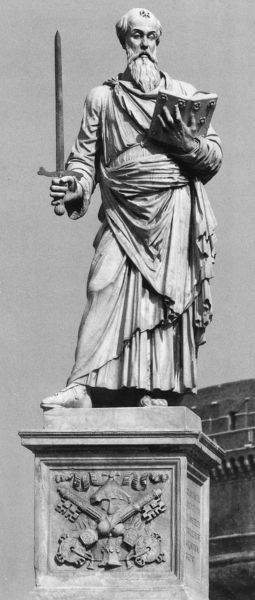
Titel: Hl. Paulus
Künstler: Paolo Romano
Standort: Rom, Engelsbrücke (EU - I - Latium)
Schlagwörter: hand, mann, marmor, bart, schnurrbart, barock, falten, halten, sockel, kirche, gewand, renaissance, skulptur, statue, italien, mauer, papst, lesen, robe, sandalen, faltenwurf, fotografie, klinge, moses, buch, denkmal, schwarzweiß, schwert, rom, senkrecht, wappen, toga, heiliger, schlüssel, lesend, aufgeschlagen, petrus, sakral, gekreuzt, apostel, mission, paulus, bekehrung, uch, engelsburg, 1540, schwert buch, mann denkmal